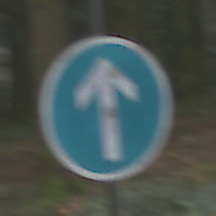
Verkehrszeichen: VorgeschriebeneFahrtrichtungGeradeaus
Umgebung: Outdoor, Nature
Tageszeit: Midday
Wetter: Overcast
Licht: Natural
Jahreszeit: NotSpecified
Kontrast: LowContrast